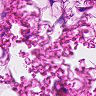
Metastatic tissue present: no